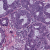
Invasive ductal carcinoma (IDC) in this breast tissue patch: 1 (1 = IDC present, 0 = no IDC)